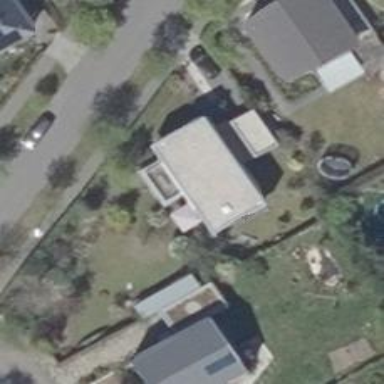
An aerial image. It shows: Detached building with flat roof.